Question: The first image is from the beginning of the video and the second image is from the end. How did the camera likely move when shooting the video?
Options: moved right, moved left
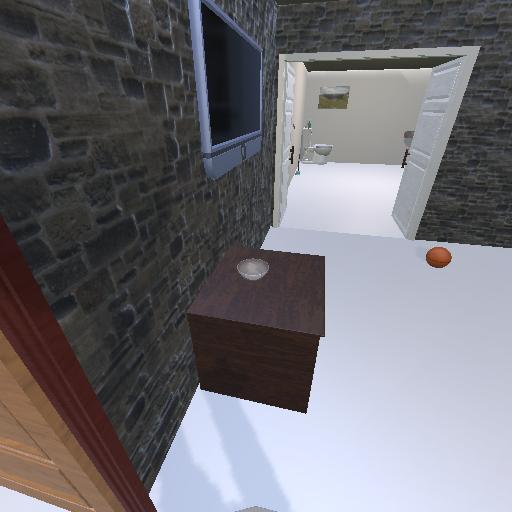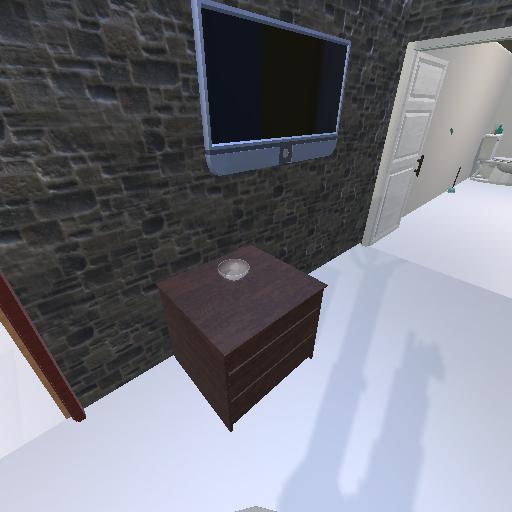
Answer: moved right